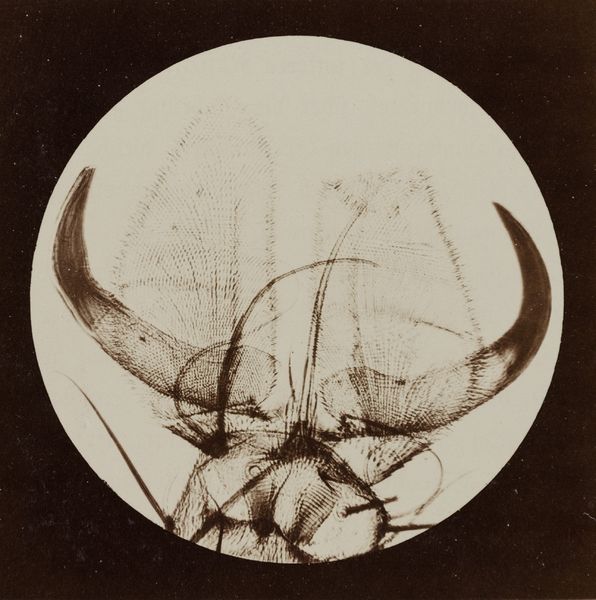
Titel: Fuß der Fliege
Künstler: Julius Stinde
Standort: Hamburg
Institution: Museum für Kunst und Gewerbe Hamburg
Schlagwörter: fliege, foto, fotografie, photographie, insekten, photo, karton, insekt, biologie, albumin, lichtbild, sachfotografie, bildwerke, insecta, kerbtiere, hexapoda, angewandte und bildende kunst, hessische systematik, schwarzweißpositivverfahren, silbersalzverfahren, schwarzweißfotografie, objektstudien, sachphotographie, albuminpapier, mikrostruktur